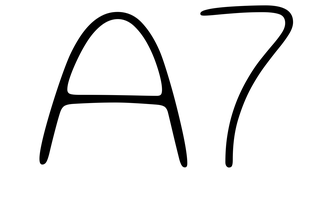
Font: Gluten_Thin